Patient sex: M
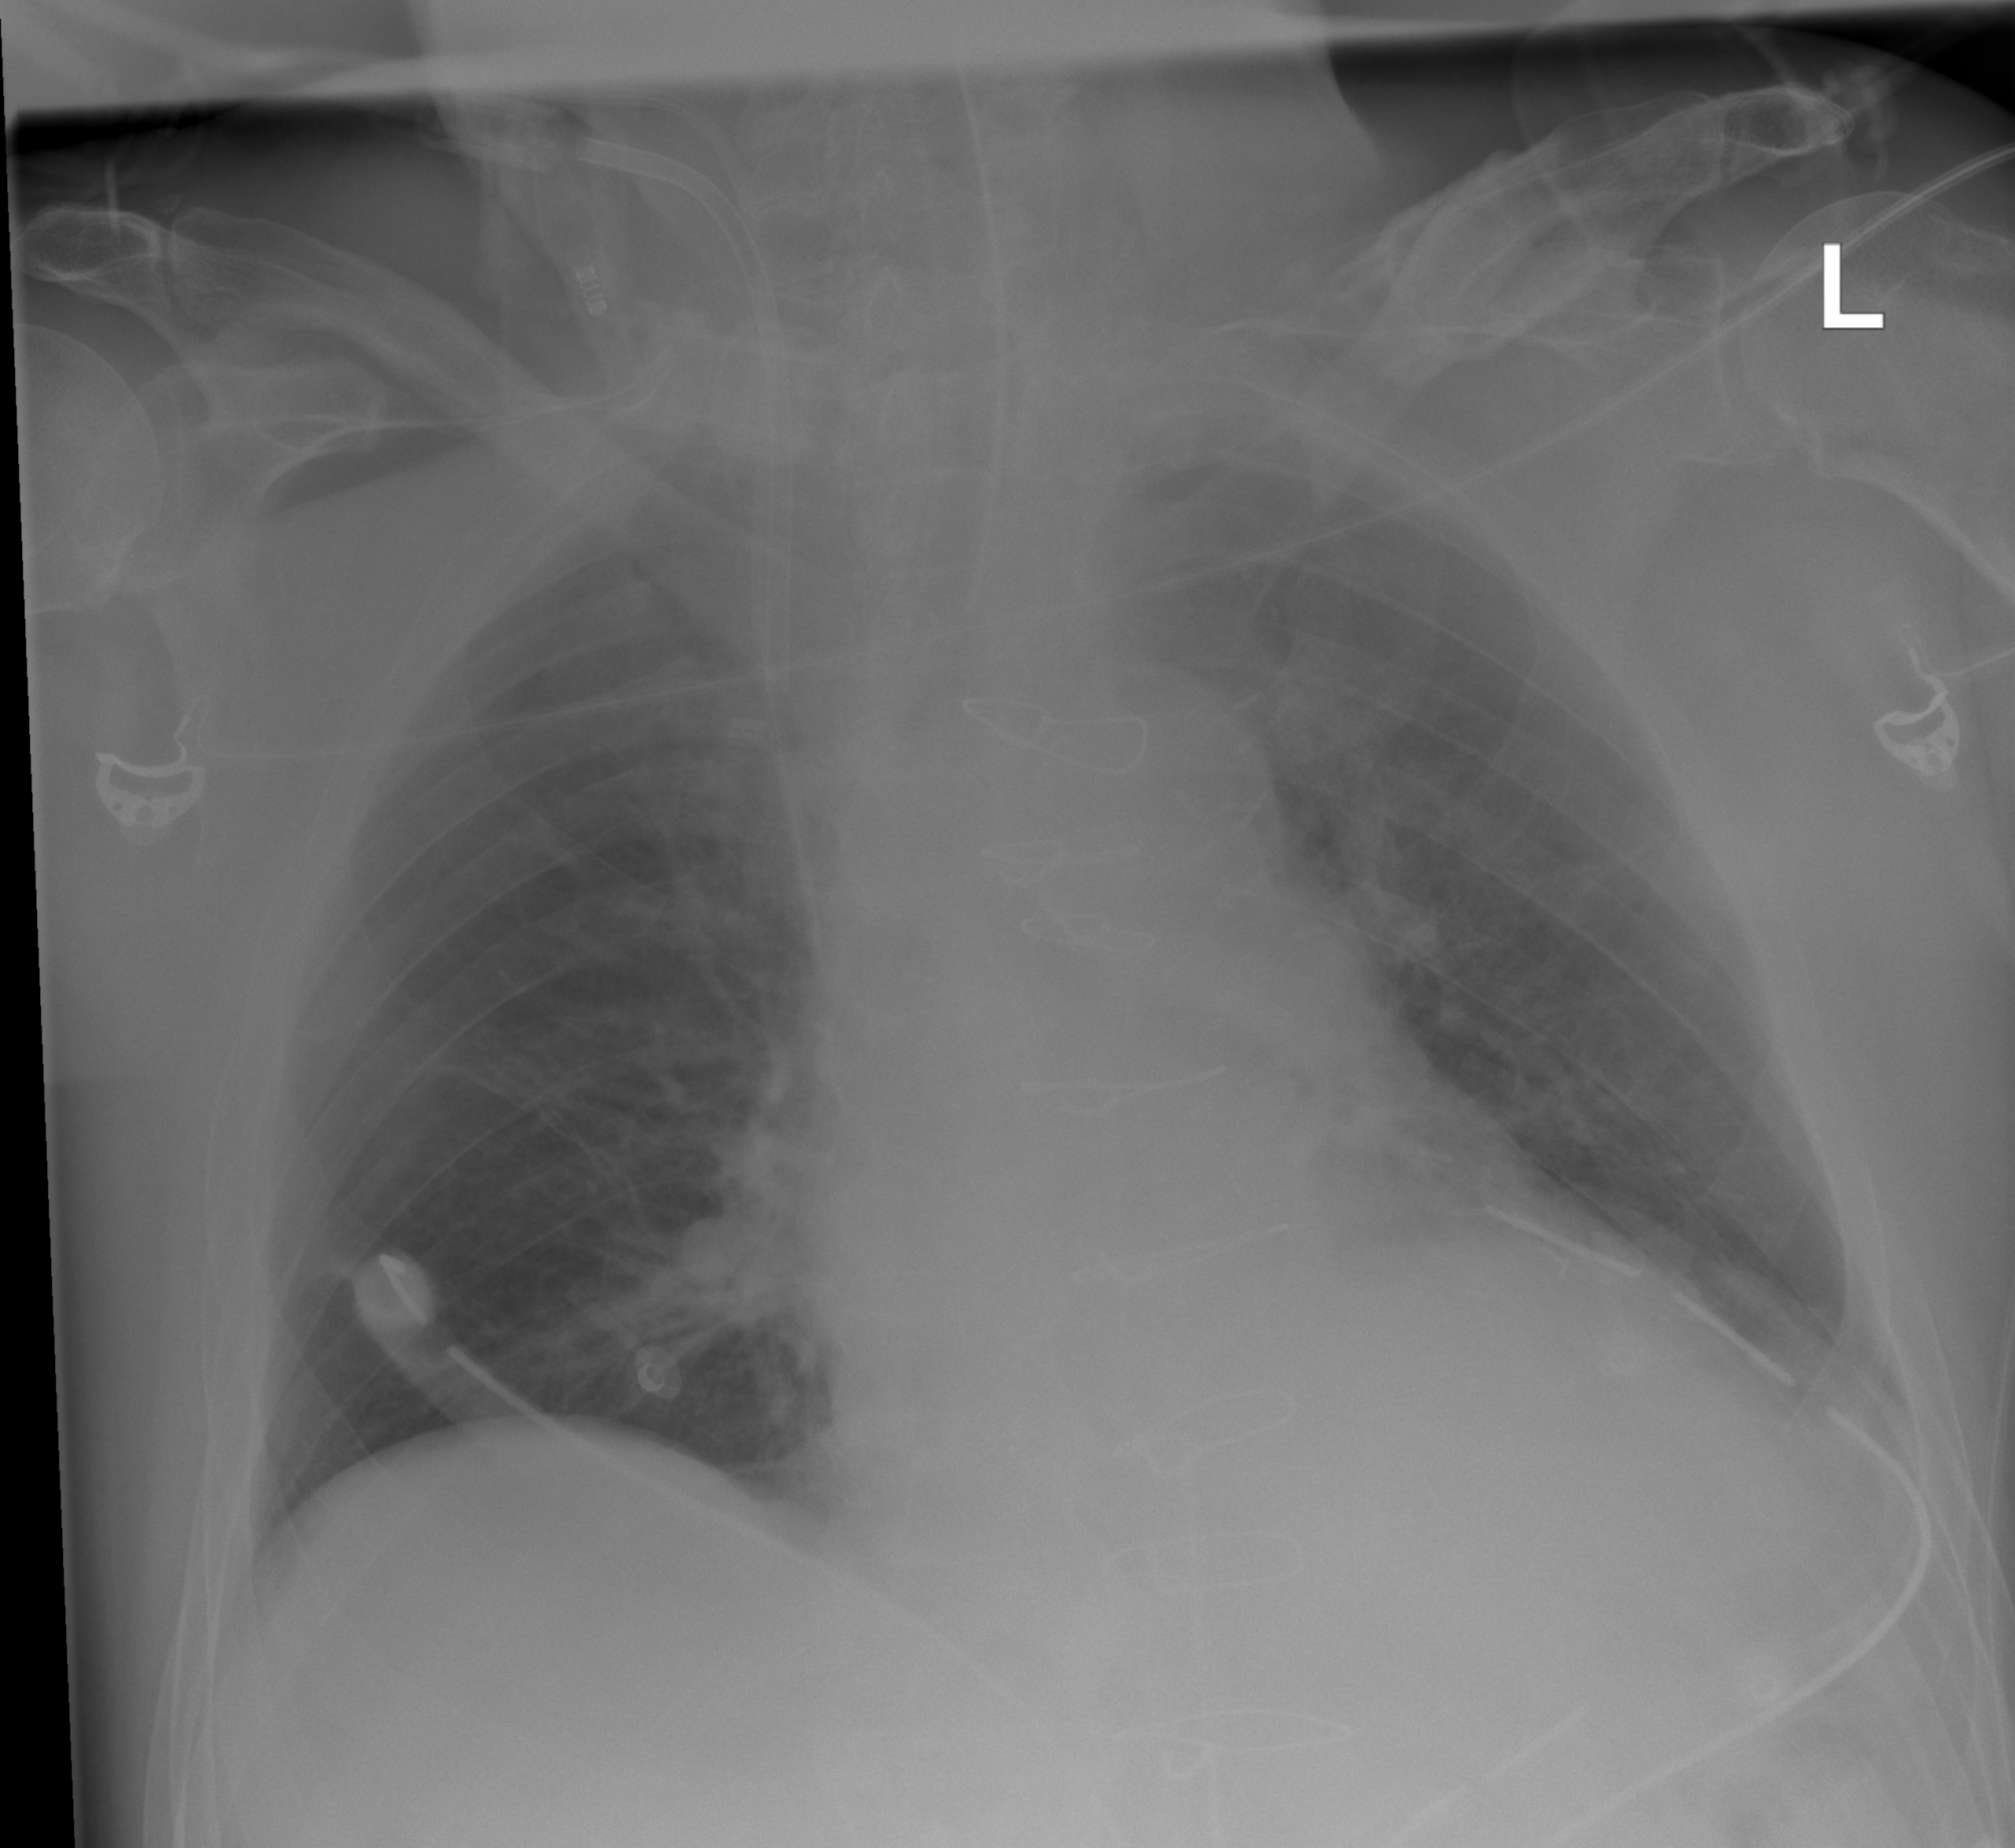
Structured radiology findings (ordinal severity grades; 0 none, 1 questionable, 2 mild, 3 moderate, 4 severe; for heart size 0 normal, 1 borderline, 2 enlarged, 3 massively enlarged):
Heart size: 2
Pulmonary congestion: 2
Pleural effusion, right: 0
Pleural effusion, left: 0
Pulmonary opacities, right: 0
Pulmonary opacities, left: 0
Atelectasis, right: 2
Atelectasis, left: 2